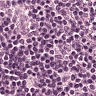
Metastatic tissue present: no